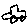
Label: car